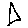
Label: triangle